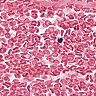
Metastatic tissue present: no